Field crop: maize
Growth stage: 2
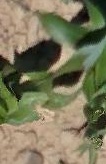
Species: maize